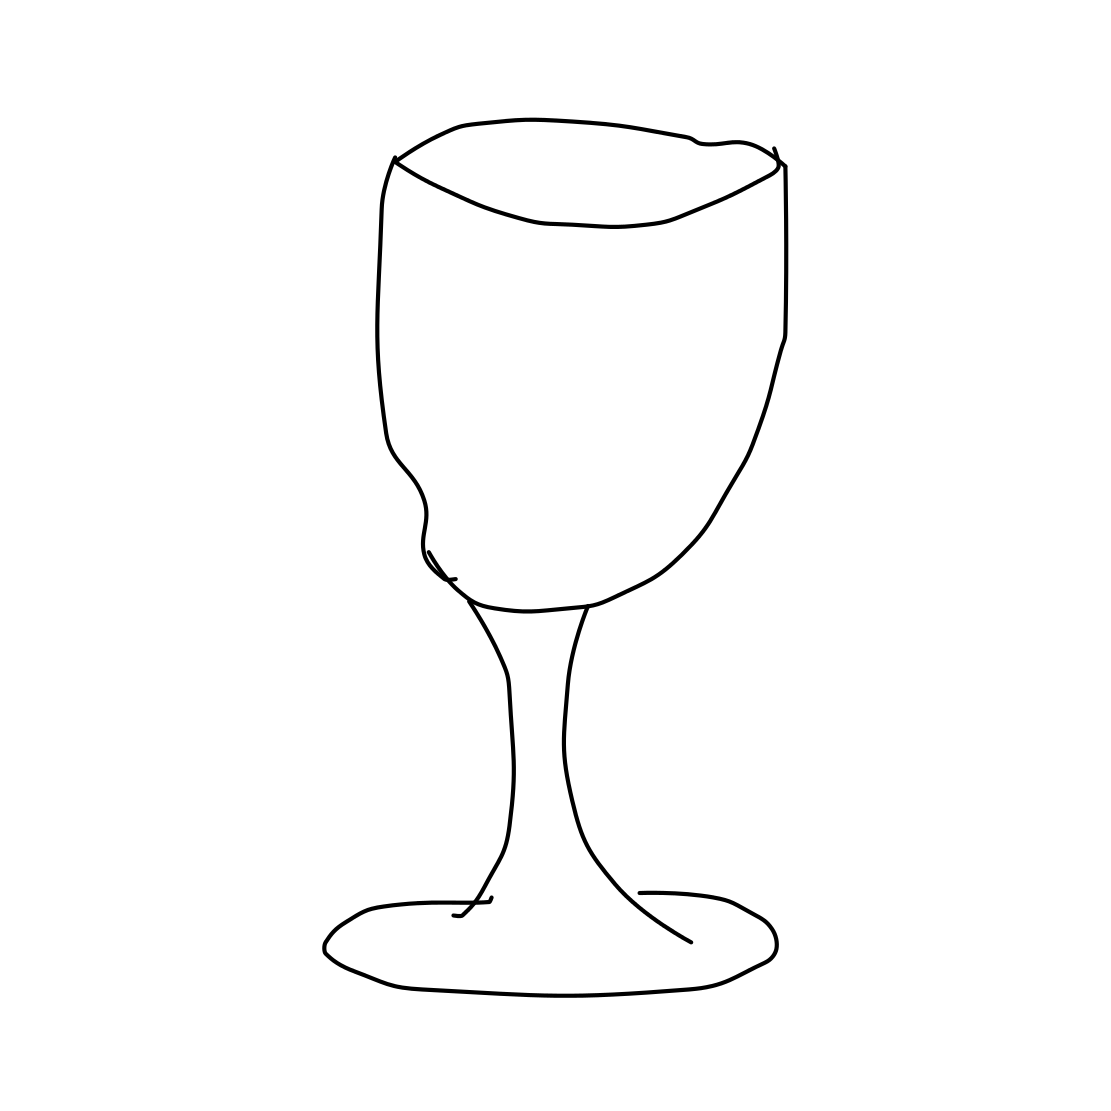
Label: wineglass